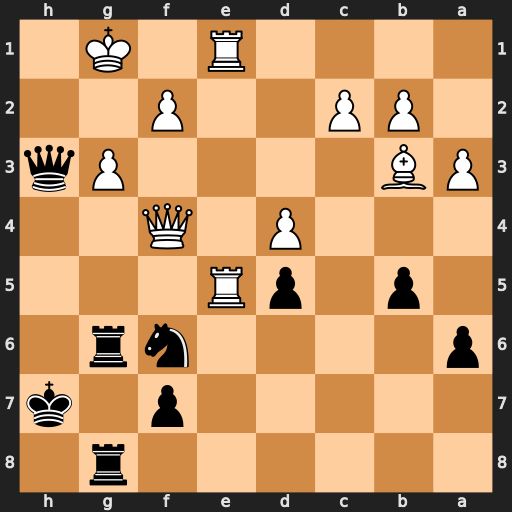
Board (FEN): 6r1/5p1k/p4nr1/1p1pR3/3P1Q2/PB4Pq/1PP2P2/4R1K1
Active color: b
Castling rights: -
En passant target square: -
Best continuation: Rxg3+ fxg3 Rxg3+ Qxg3 Qxg3+